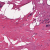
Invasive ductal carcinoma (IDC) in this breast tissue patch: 0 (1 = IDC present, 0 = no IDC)